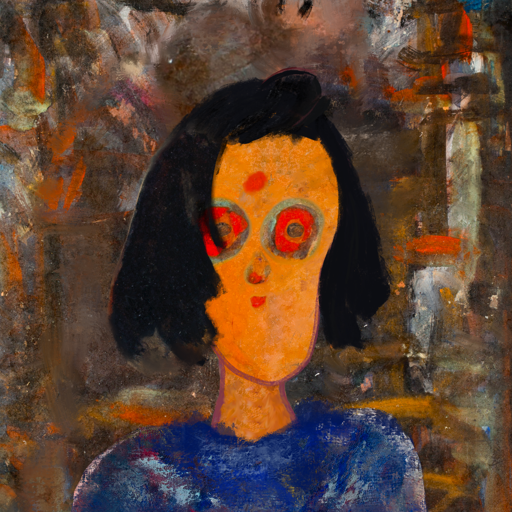
Background: GypsyQueen, Head And Neck Front: Hypocrite, Face Front: Sisters, Bust: Irani, Hair Front: Mosgoul, Head Accessory: Blank, Second Necklace: Blank, Necklace: Blank, Baby: Blank